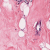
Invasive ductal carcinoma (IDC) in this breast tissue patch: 0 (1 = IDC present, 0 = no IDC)